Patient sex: M
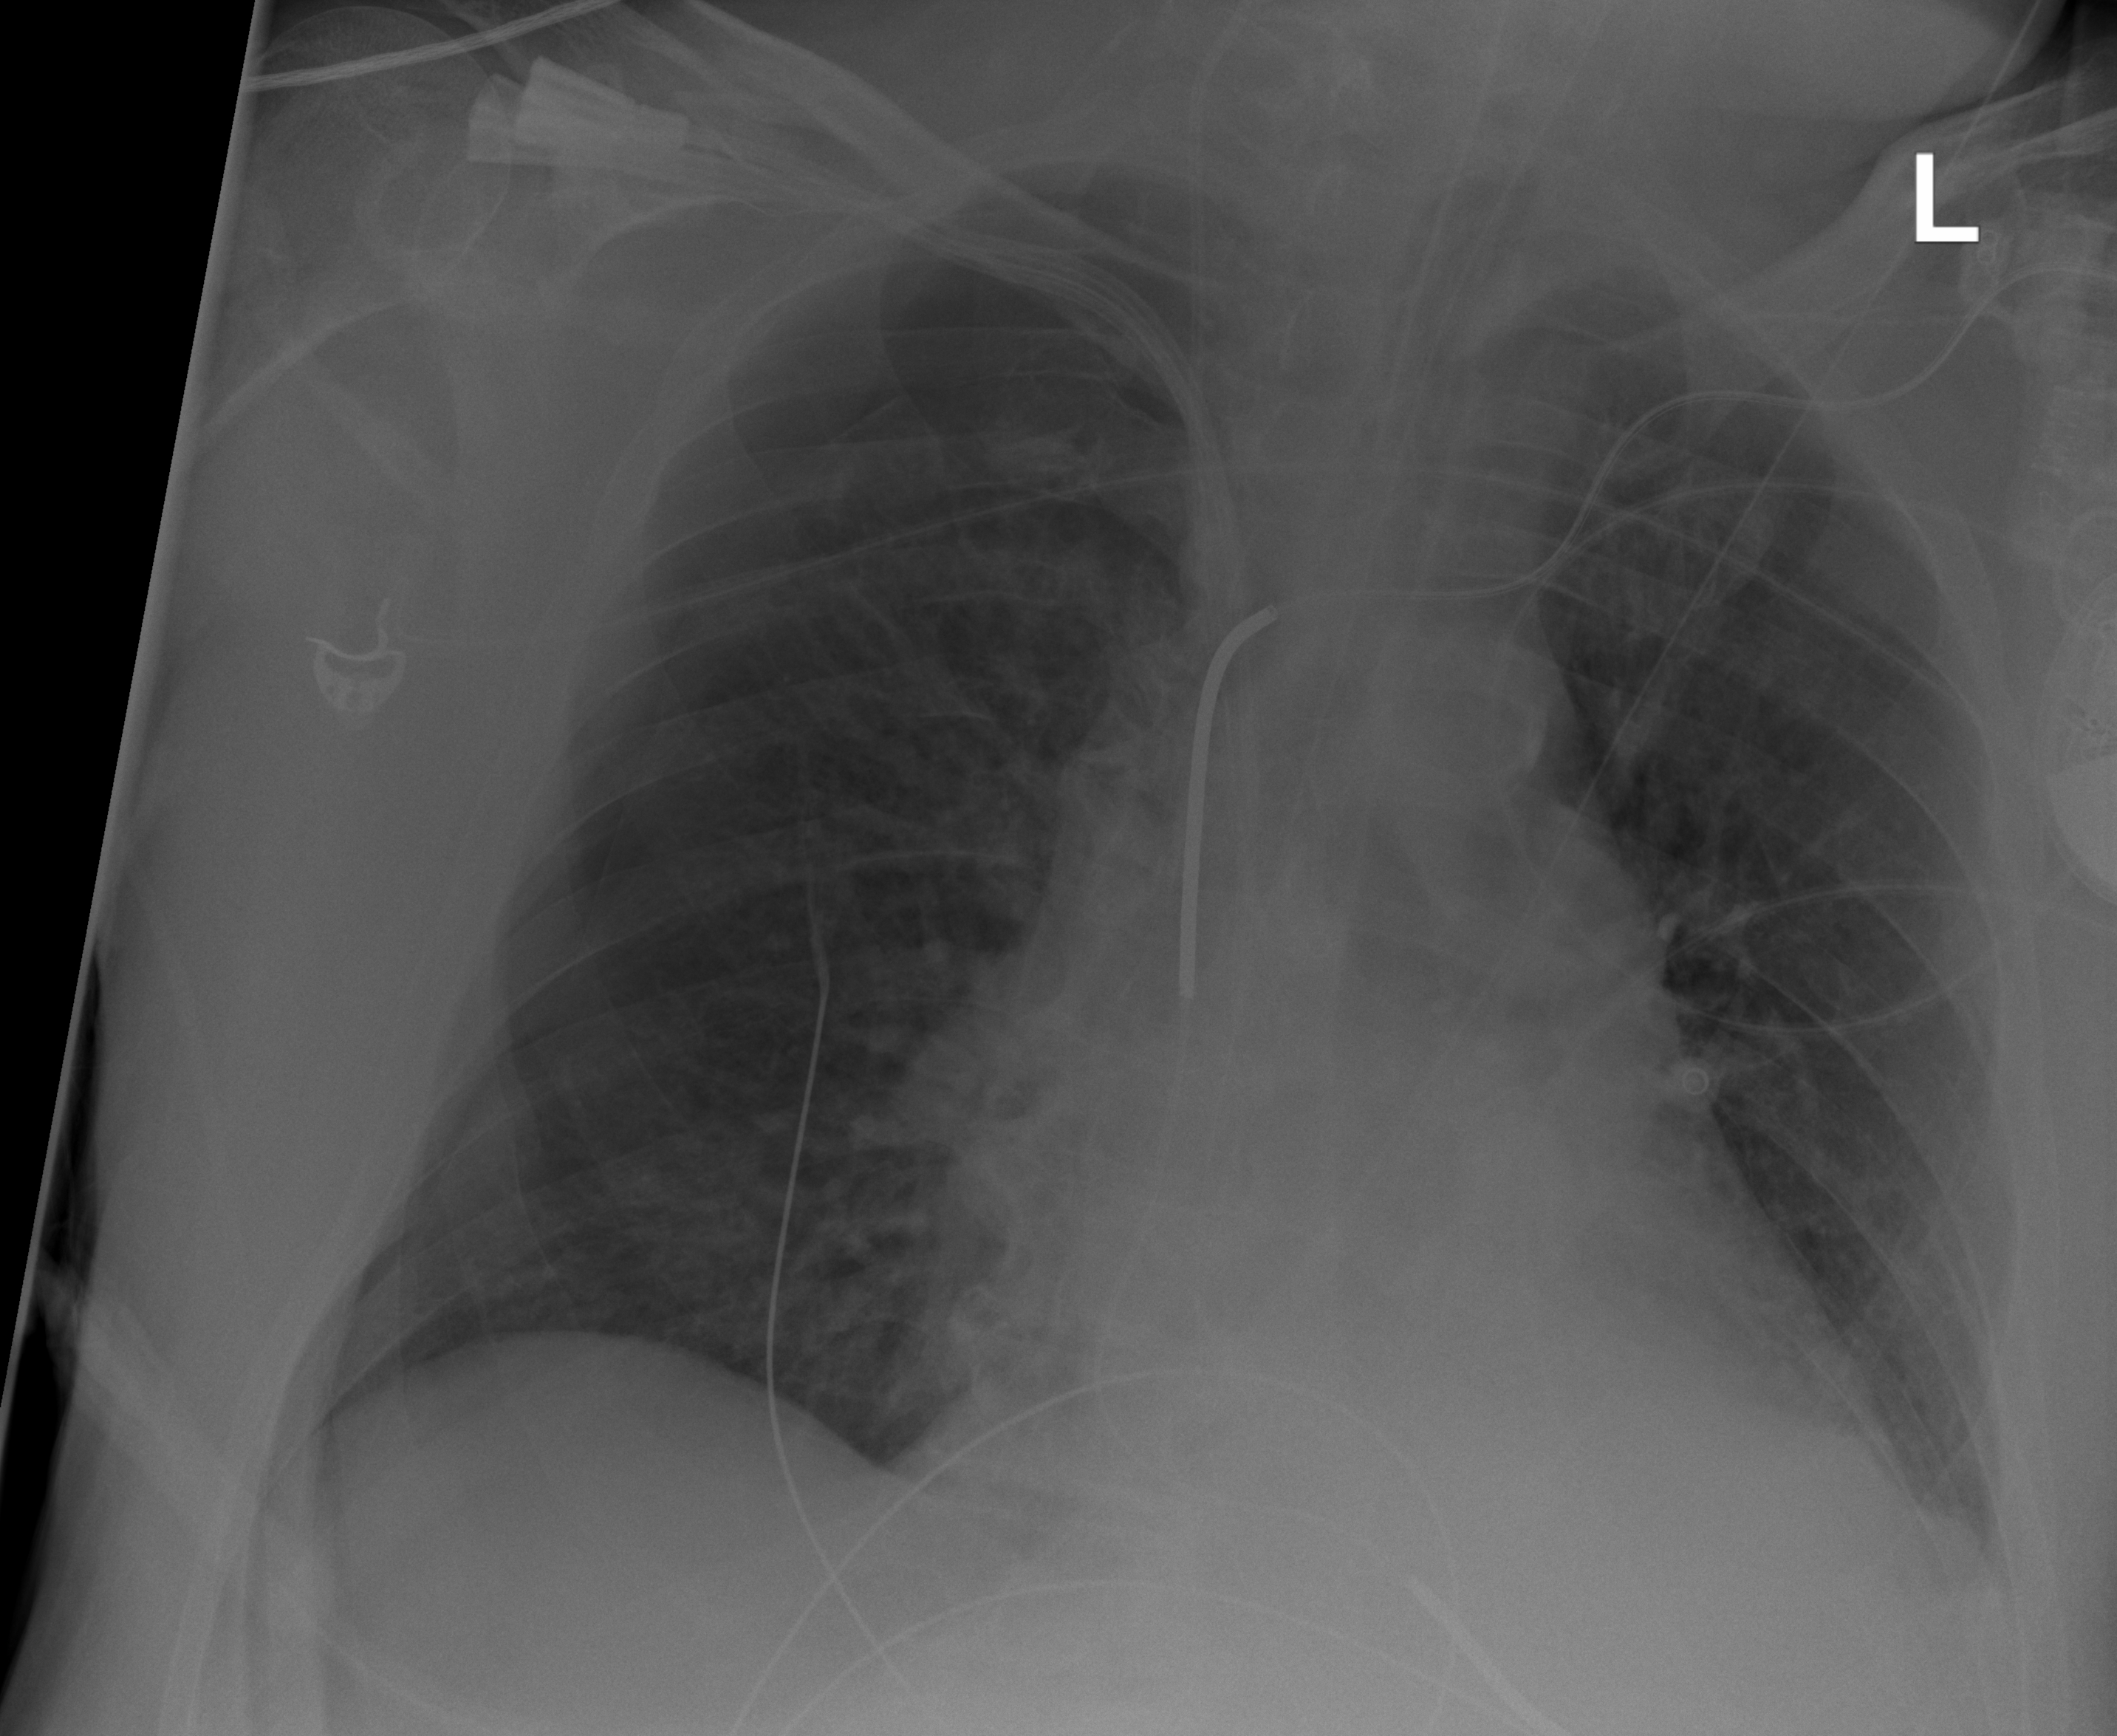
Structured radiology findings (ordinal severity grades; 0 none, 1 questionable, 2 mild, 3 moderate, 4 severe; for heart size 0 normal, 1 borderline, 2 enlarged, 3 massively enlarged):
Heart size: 1
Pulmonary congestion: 0
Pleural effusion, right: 0
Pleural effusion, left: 2
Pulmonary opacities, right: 0
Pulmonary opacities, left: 0
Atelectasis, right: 0
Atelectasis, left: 1